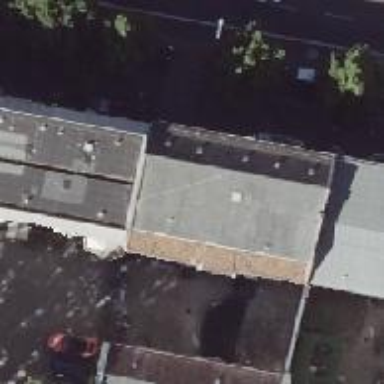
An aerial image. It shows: Hardware shop.